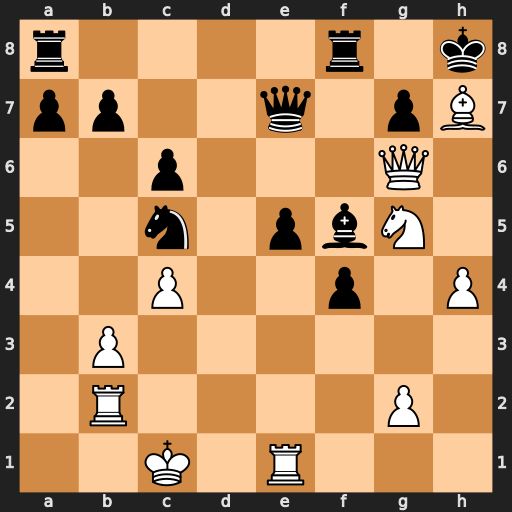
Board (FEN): r4r1k/pp2q1pB/2p3Q1/2n1pbN1/2P2p1P/1P6/1R4P1/2K1R3
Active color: w
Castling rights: -
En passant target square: -
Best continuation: Qh5 Bg4 Qxg4